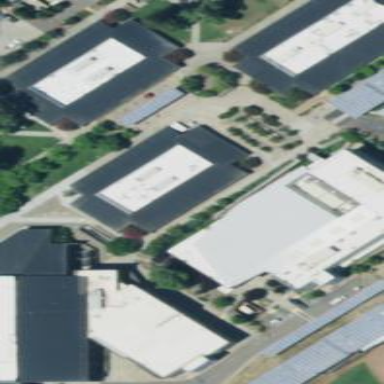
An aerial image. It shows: College building.